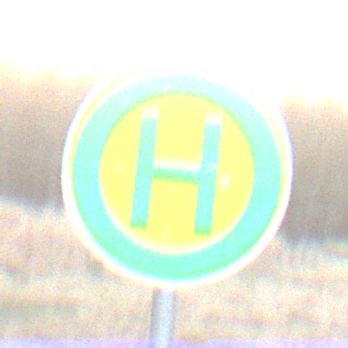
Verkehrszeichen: Haltestelle
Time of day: SunriseSunset
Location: Outdoor (Nature)
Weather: Clear
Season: Winter
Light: Natural